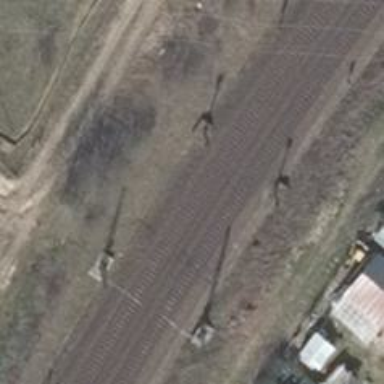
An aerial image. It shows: Railway signal.